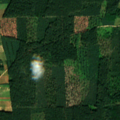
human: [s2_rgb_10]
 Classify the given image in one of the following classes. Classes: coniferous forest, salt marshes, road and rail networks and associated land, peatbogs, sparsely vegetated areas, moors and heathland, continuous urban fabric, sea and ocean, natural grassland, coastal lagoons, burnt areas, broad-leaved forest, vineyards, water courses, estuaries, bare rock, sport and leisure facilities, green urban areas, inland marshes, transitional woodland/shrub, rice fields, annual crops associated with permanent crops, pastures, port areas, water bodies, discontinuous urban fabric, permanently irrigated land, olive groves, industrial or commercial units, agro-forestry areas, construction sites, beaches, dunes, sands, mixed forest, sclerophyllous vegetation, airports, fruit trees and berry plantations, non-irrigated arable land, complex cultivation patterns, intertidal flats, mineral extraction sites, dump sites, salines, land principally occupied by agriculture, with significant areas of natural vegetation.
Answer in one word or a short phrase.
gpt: discontinuous urban fabric, non-irrigated arable land, coniferous forest, transitional woodland/shrub